Question: I have not been able to display both the tick and the axis label for my asp.net BoxPlot chart -- as you can see, I've set the 'chart.ChartArea[0].AxisY.MajorTickMark.Interval = 1;' just to make it obvious. What I want is to show the number next to each tick, but the interval for displaying the numbers seems to be stuck at 50. I thought by changing the interval, it would also display the number.

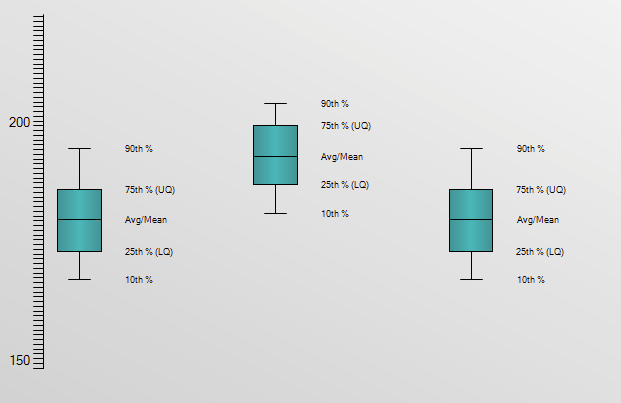
Answer: I was setting the Interval in my 'boxChart_PrePaint(object sender, ChartPaintEventArgs e)' hook, and then I read the documentation closer -- the prepaint method fires AFTER the background of the chart is drawn, so I assume the 'chart.ChartArea[0].AxisY' tick marks are part of that background rendering.
Now I'm setting the interval where I'm also constructing the chart, and it is rendering the number along with each tick.